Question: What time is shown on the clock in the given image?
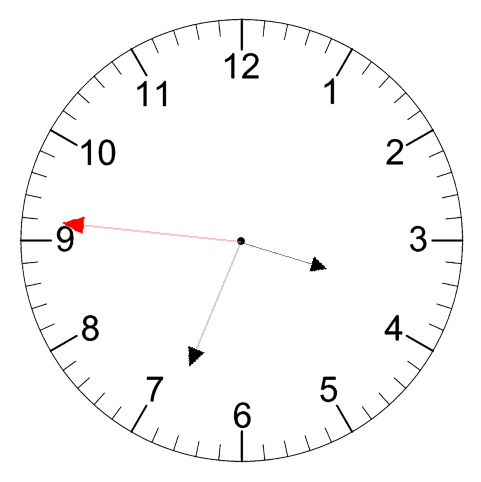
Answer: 03:33:46